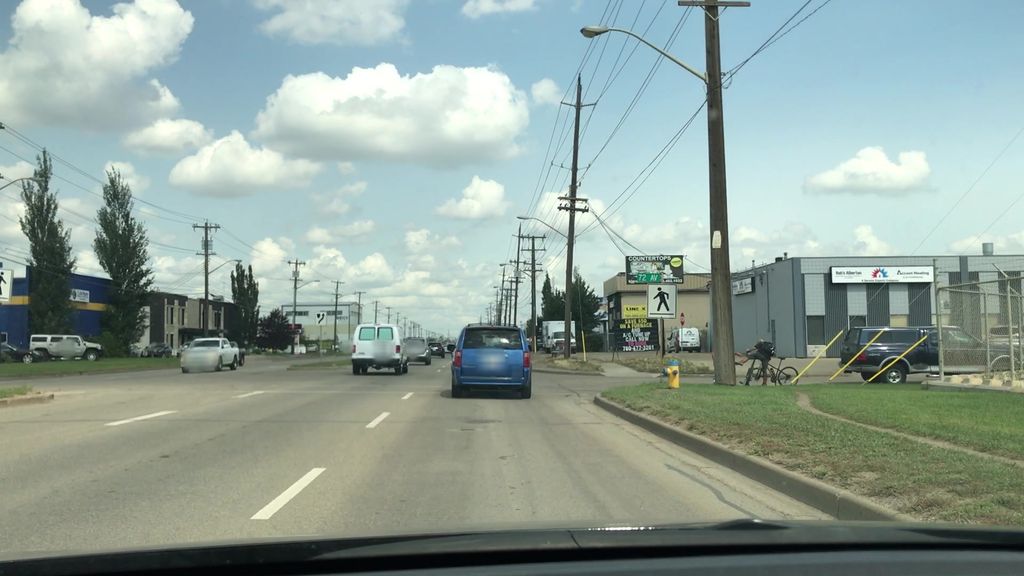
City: edmonton